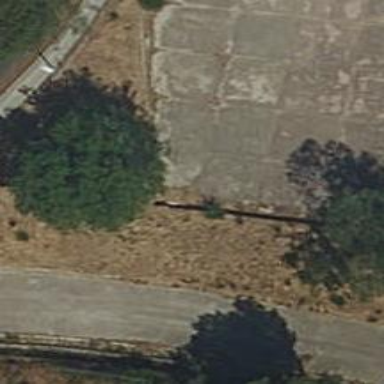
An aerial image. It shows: Retaining wall.